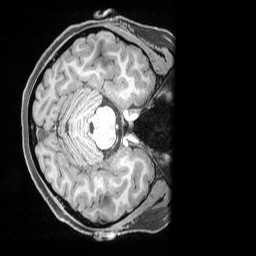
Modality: T1w
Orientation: axial
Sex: female
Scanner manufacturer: siemens
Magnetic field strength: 3 T
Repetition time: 2.53 s
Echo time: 0.00169 s